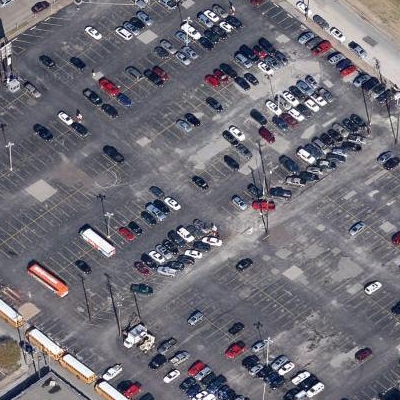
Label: gParking